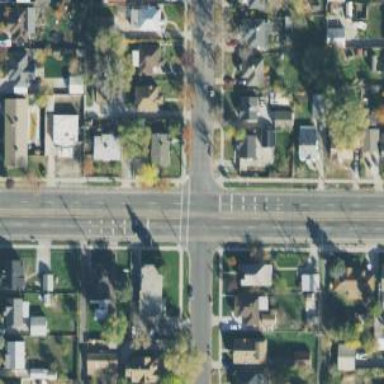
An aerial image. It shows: Uncontrolled road crossing with markings in the form of lines.